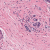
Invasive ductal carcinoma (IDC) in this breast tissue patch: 0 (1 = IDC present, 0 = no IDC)